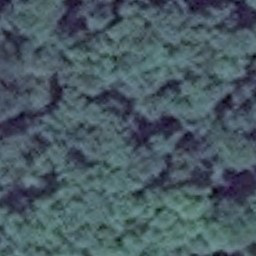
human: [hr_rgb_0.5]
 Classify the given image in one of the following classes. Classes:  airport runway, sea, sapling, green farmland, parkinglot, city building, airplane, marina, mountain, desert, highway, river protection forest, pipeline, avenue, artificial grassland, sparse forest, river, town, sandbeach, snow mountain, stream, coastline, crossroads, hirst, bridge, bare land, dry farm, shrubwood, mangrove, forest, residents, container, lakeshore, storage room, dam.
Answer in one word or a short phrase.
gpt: forest